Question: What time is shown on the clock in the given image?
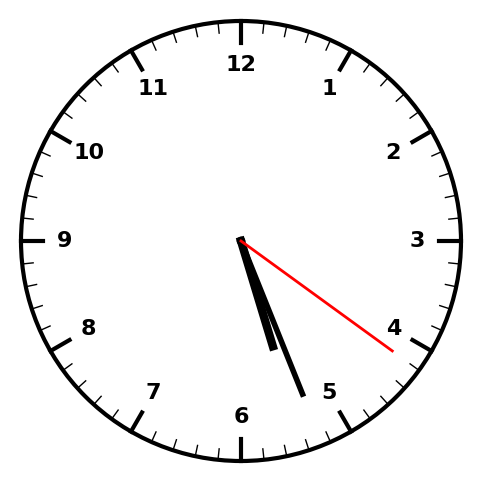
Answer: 05:26:21